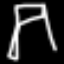
Label: pants